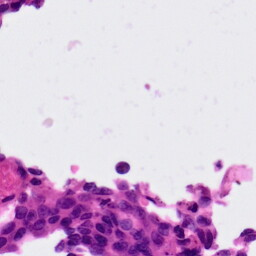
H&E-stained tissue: Ovarian